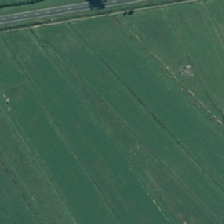
Land cover: shortrotation_cropland